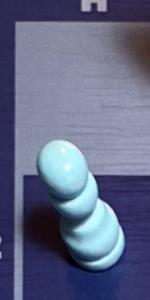
Label: Pawn_White